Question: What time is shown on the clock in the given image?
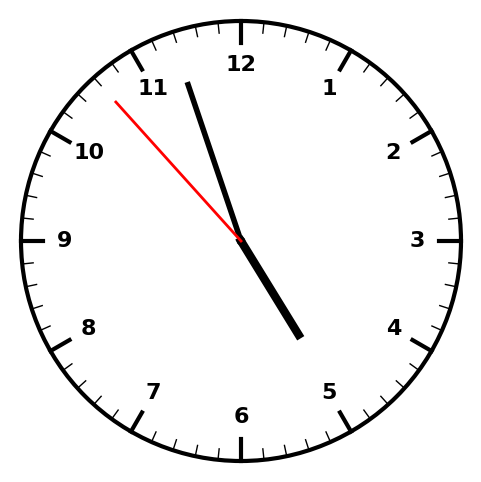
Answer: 04:56:53